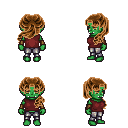
a pixel art fantasy rpg character, female body template, orc, green skin, maroon sleeveless shirt, metal pants, brown princess hairstyle, leather bracers, four views (front, back, left, right), 2x2 character sprite sheet, small pixel art, hard edges, no anti-aliasing